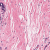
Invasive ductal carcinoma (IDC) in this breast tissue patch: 0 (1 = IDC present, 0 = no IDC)